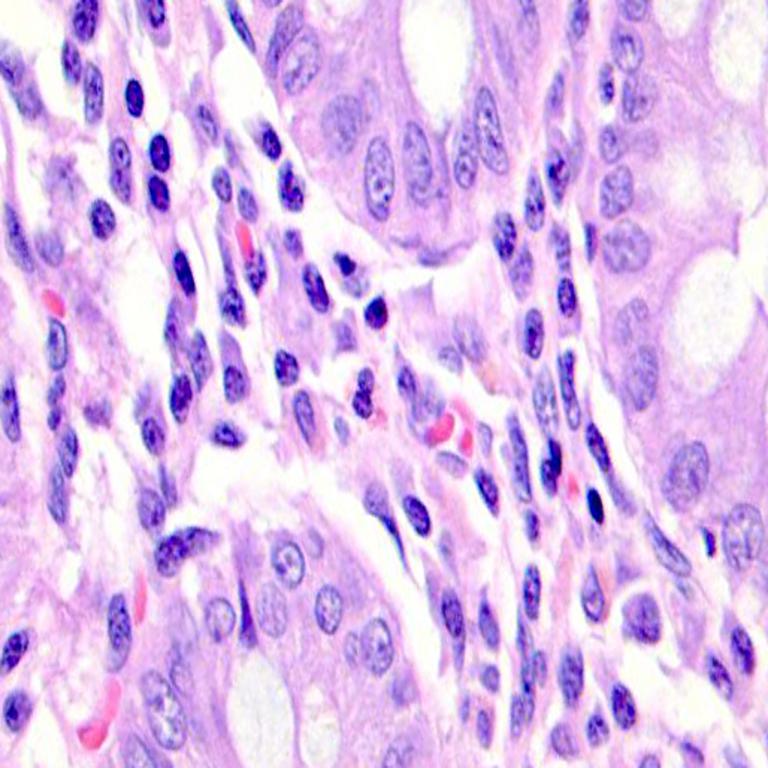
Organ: colon
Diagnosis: benign